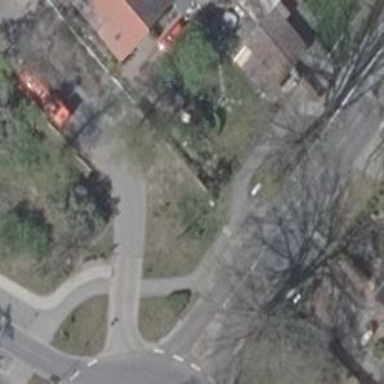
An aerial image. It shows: Asphalt path.